Interaction volume radius: 5 \u00c5
Interaction volume height: 25 \u00c5
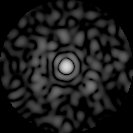
Disorder parameter: 0.8384